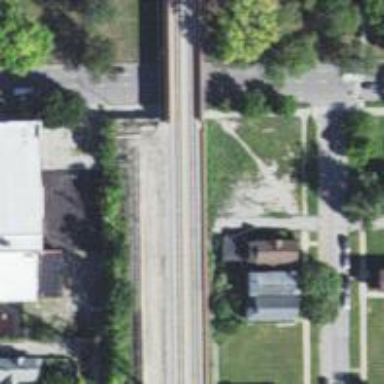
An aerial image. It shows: Abandoned railway siding.